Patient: sex F, age 66
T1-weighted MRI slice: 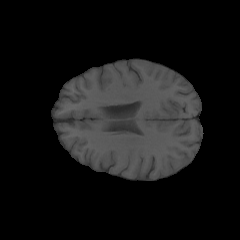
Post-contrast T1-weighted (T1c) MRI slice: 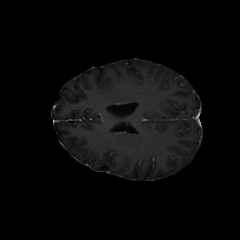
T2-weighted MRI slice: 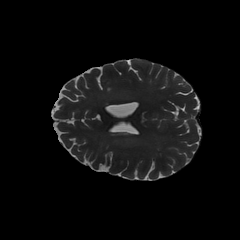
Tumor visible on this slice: no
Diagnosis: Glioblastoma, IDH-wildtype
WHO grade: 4